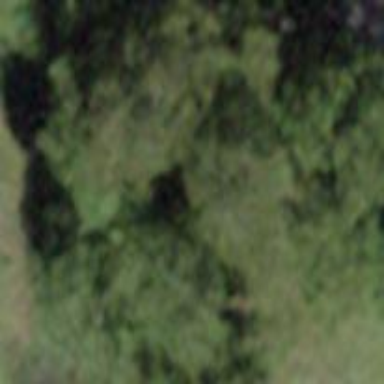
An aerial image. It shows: Forest area.